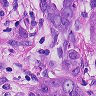
Metastatic tissue present: yes